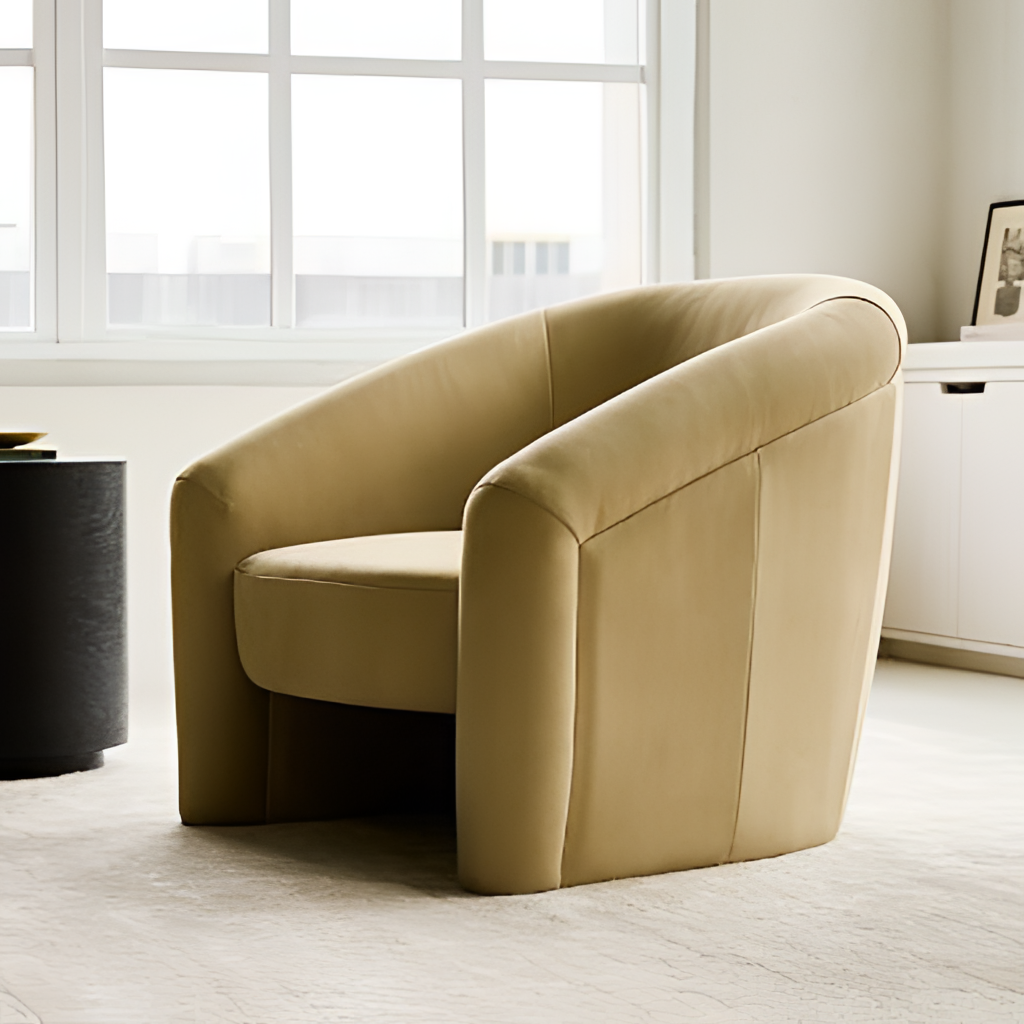
beige leather armchair, living room, carpet flooring, with large square pattern, beige paint wallpaper, with solid pattern, contemporary